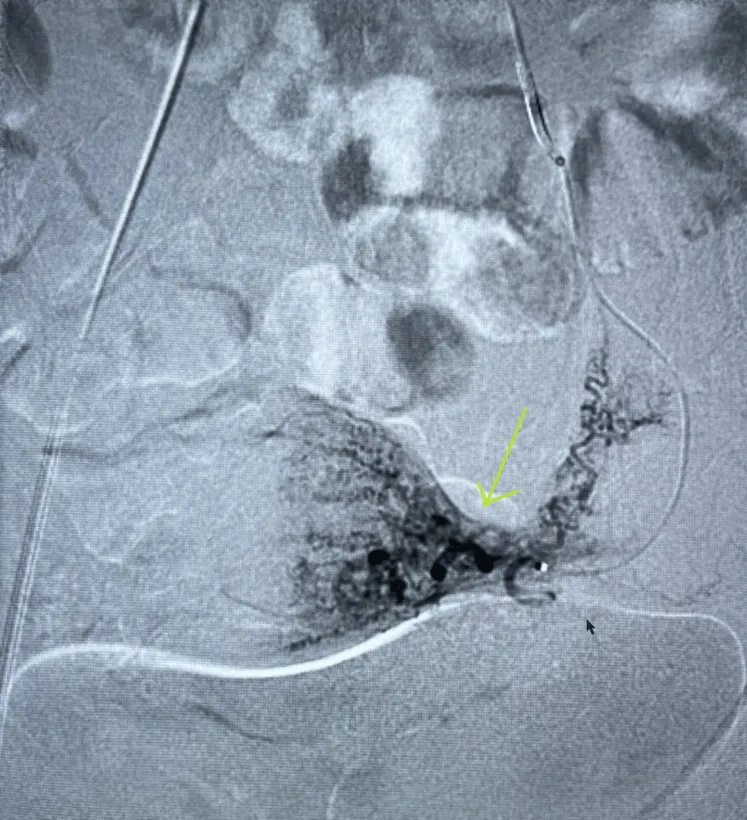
Angiographic imaging demonstrating normal left uterine artery with normal enhancement of the uterus and fallopian tube.
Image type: radiology (x_ray)